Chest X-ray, PA view. Patient: 67 years old, sex M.
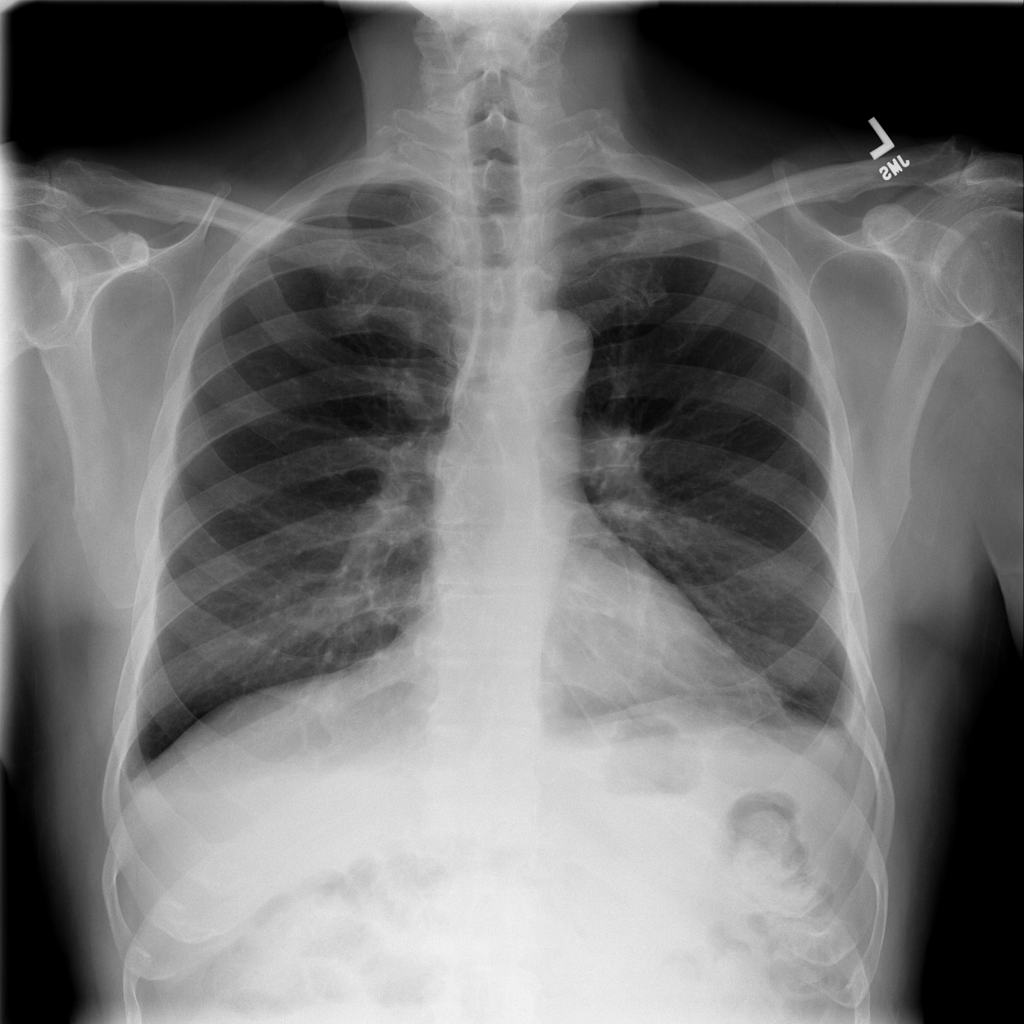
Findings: Consolidation, Effusion, Infiltration